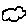
Label: cloud